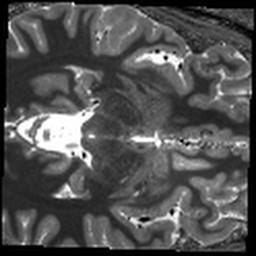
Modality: T1map
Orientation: axial
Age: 22
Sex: female